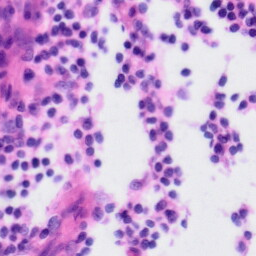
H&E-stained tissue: Tonsil